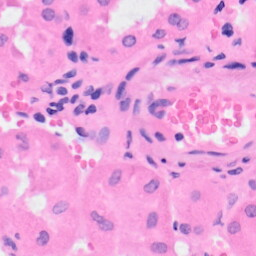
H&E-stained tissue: Kidney